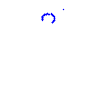
Particle: pion